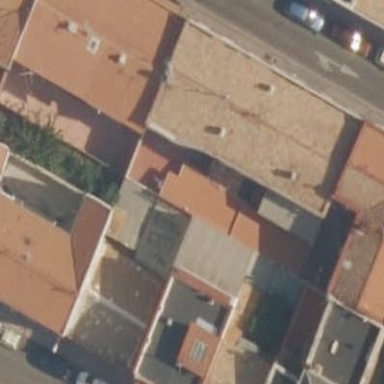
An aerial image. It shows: View of apartment building.